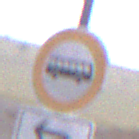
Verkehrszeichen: VerbotKraftomnibusse
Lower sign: RichtungsangabeDurchPfeile2
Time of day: Midday
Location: Outdoor (Nature)
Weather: Overcast
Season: Autumn
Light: Natural